Question: I'm a beginner user to Visual Studio and I got these annoying lines to the left of my code
How can I remove them?

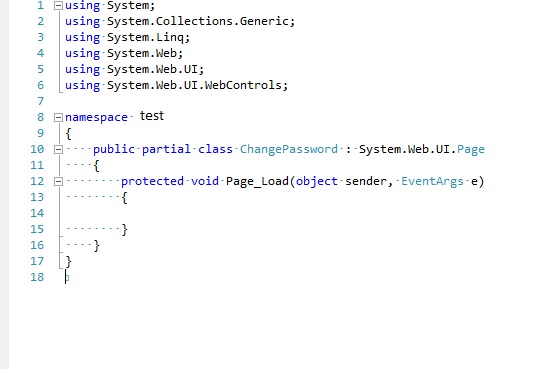
Answer: You need to disable from the menu or using the +, + shortcut.